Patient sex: M
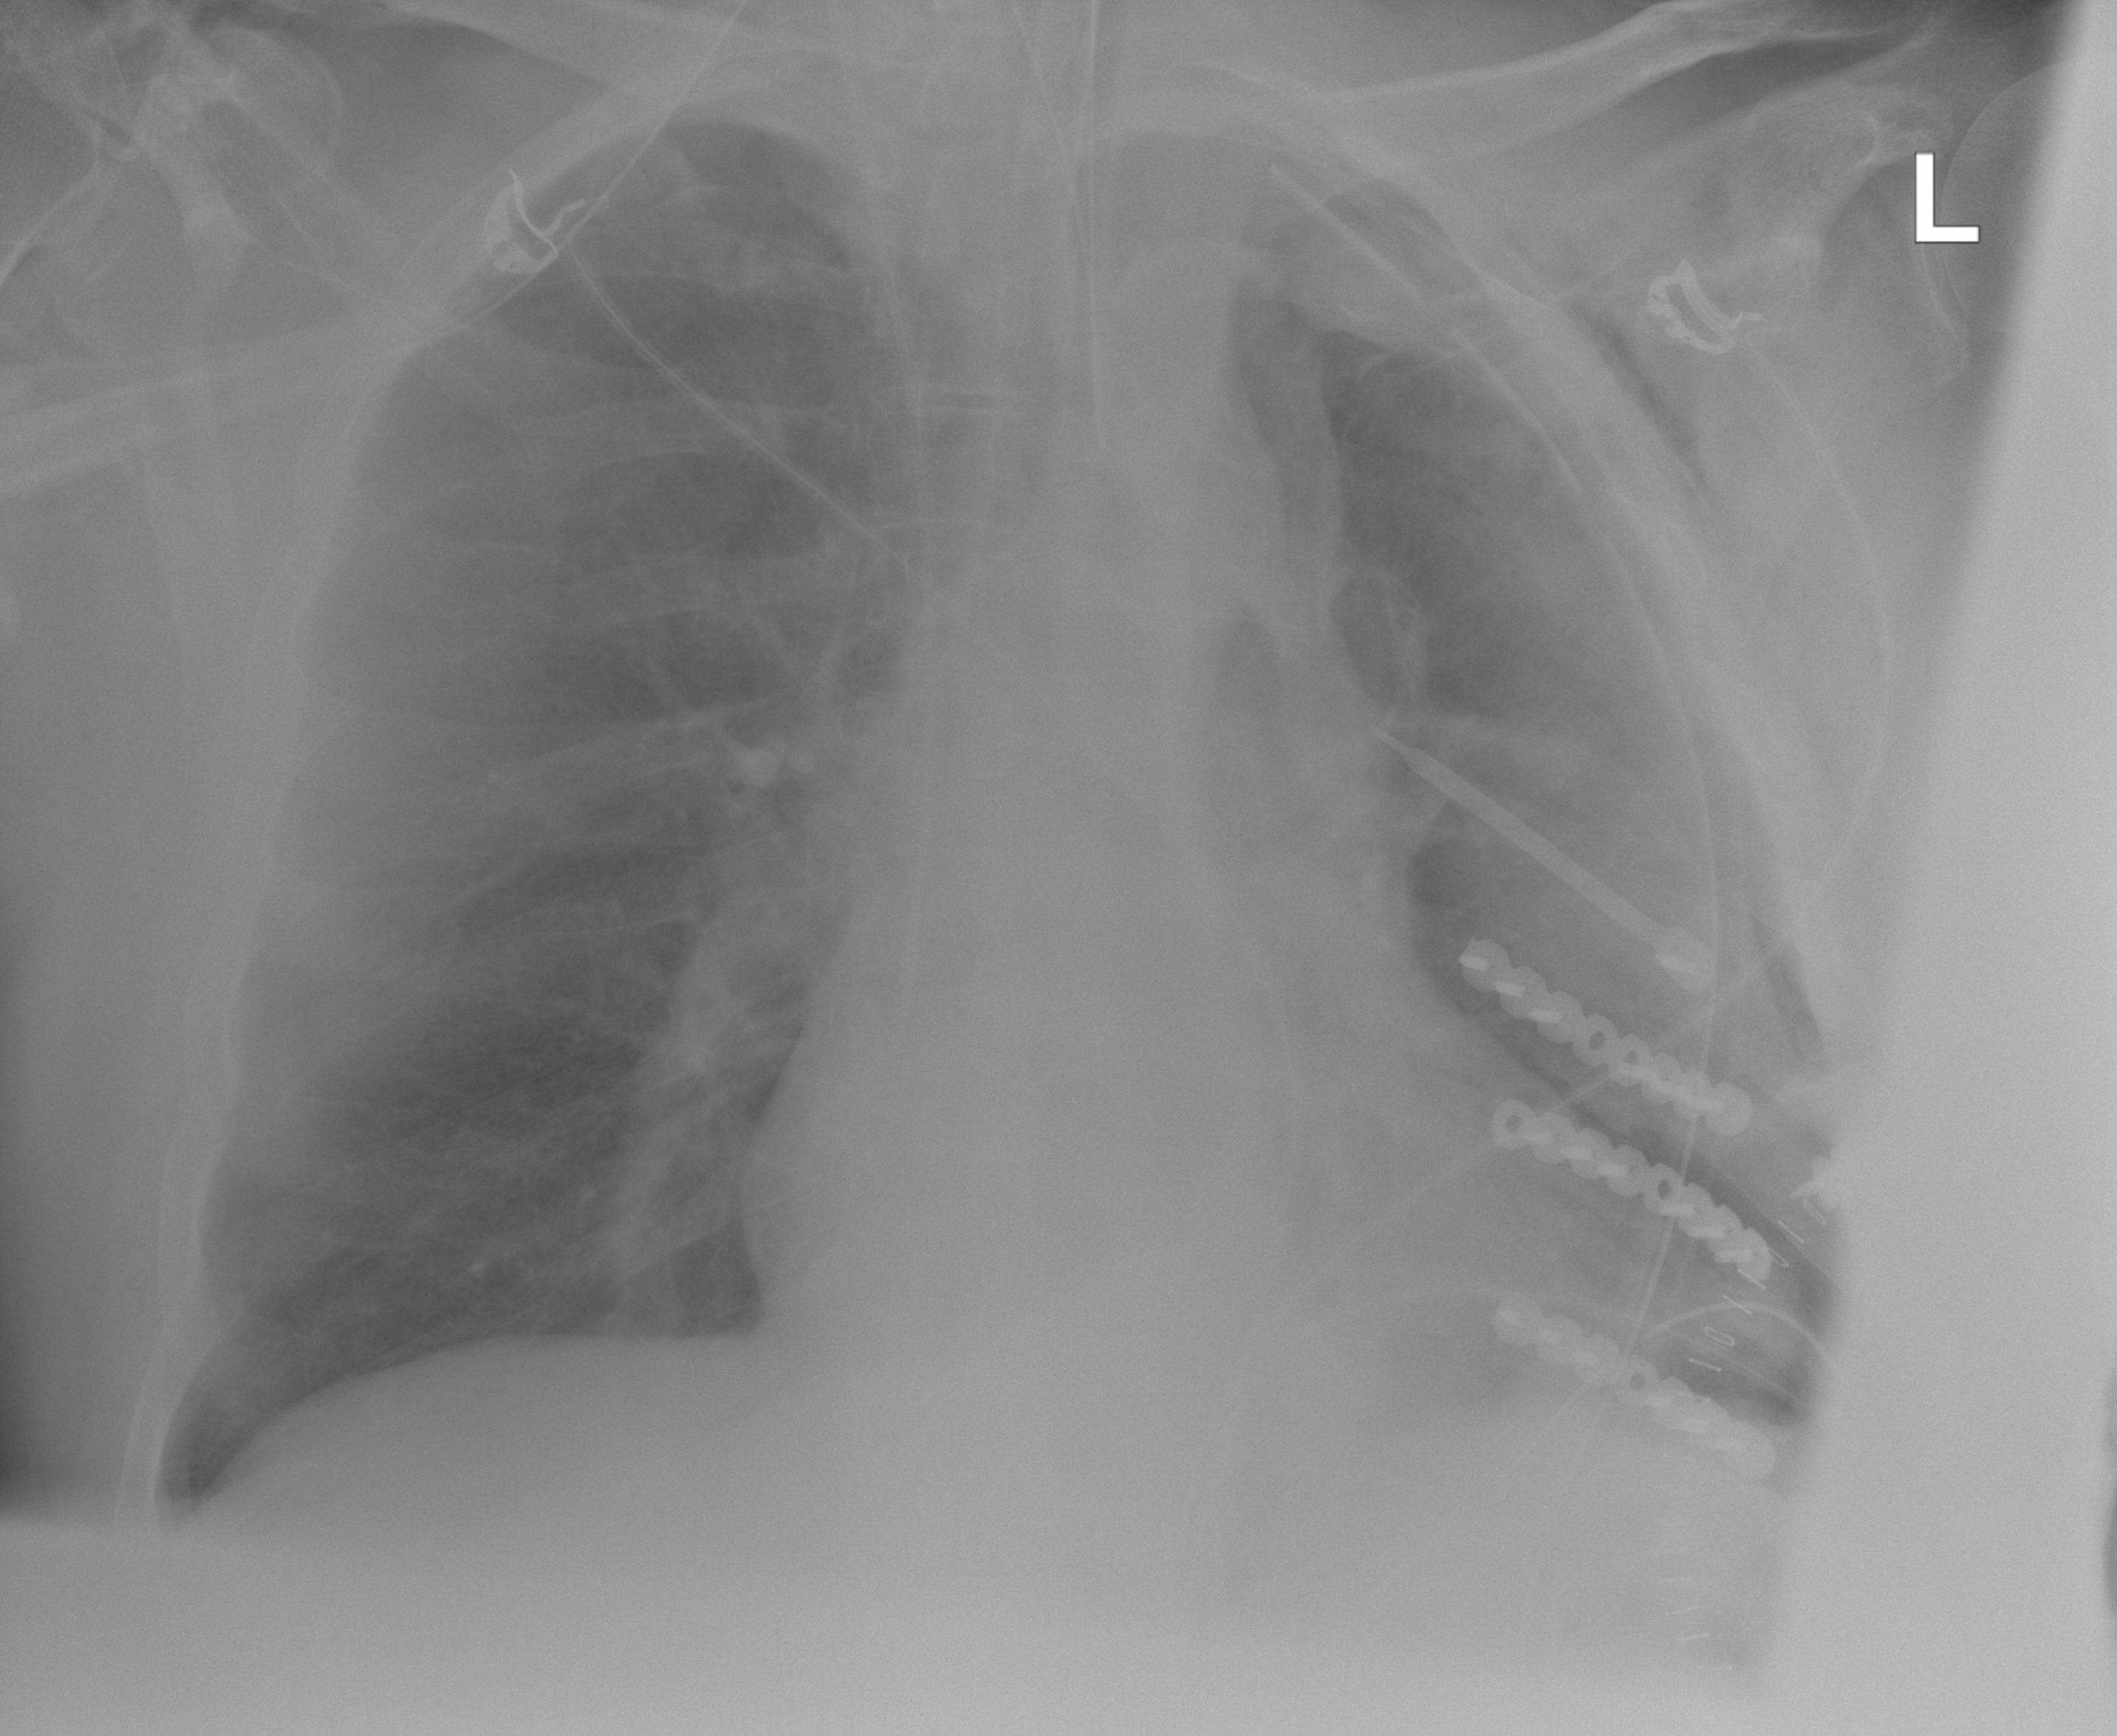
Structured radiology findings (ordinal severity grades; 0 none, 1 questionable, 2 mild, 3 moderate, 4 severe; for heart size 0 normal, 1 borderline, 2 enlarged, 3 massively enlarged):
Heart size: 2
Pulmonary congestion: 0
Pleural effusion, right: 0
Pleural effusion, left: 2
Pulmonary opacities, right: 0
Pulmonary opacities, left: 0
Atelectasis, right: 0
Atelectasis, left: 2